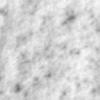
Label: no_change